Interaction volume radius: 5 \u00c5
Interaction volume height: 40 \u00c5
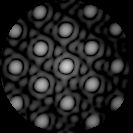
Disorder parameter: 0.04994